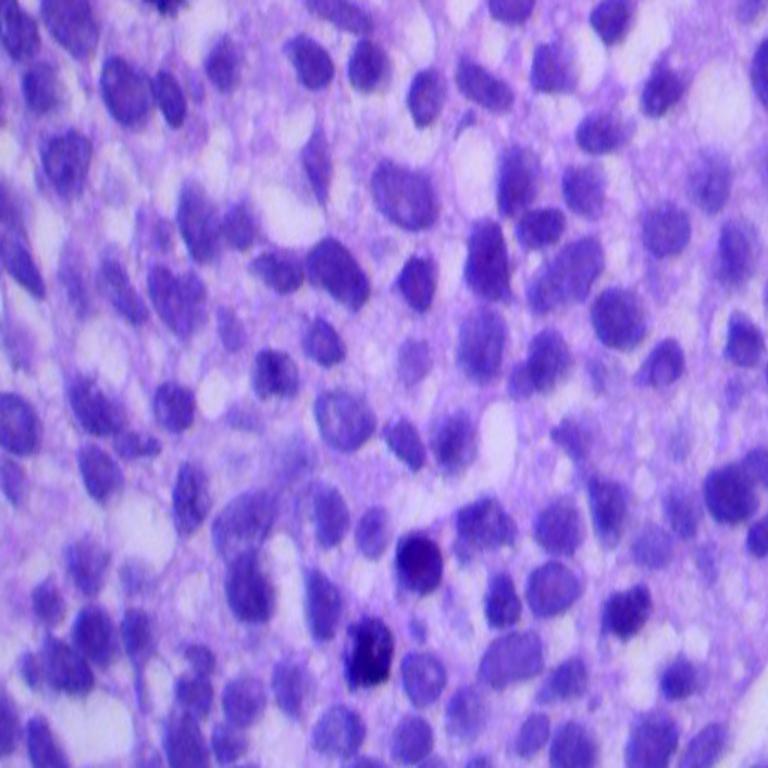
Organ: lung
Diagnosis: squamous carcinomas